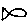
Label: fish